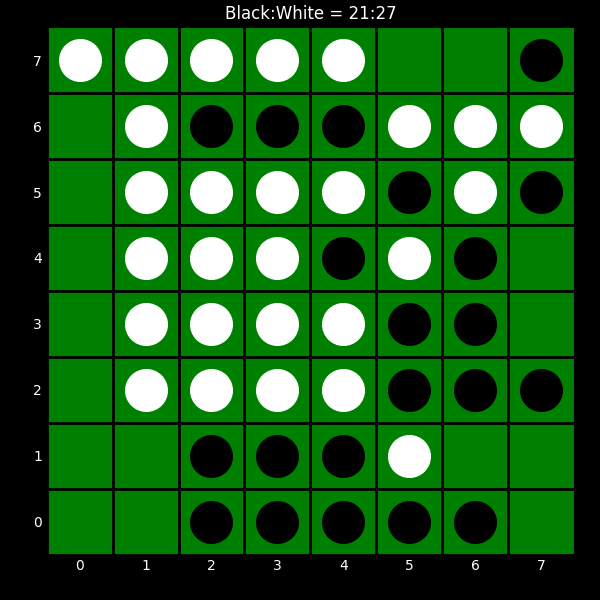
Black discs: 21
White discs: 27